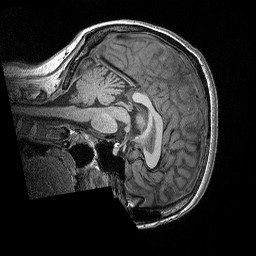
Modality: T1w
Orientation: sagittal
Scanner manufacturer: siemens
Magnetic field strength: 3 T
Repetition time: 2.3 s
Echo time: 0.00298 s